Interaction volume radius: 5 \u00c5
Interaction volume height: 10 \u00c5
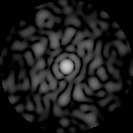
Disorder parameter: 0.8739